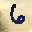
Label: 6